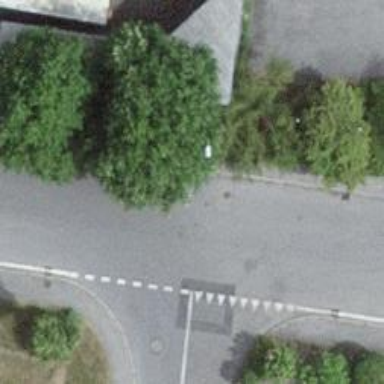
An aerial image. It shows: Residential road.